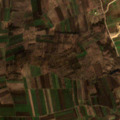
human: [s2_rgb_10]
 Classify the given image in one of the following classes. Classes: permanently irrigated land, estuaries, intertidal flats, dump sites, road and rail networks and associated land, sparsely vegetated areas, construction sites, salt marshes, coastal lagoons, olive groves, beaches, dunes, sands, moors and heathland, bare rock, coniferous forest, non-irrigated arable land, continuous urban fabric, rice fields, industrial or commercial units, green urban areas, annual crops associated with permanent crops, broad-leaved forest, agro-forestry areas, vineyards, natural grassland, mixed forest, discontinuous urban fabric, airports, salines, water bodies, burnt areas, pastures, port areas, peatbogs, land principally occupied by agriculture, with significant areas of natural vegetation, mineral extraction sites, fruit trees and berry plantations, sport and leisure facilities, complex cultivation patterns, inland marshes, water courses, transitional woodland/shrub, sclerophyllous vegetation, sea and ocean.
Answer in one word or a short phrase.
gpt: non-irrigated arable land, land principally occupied by agriculture, with significant areas of natural vegetation, transitional woodland/shrub